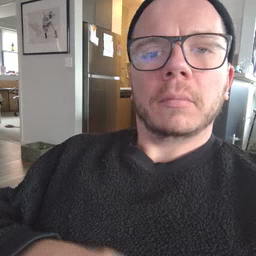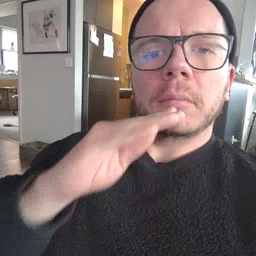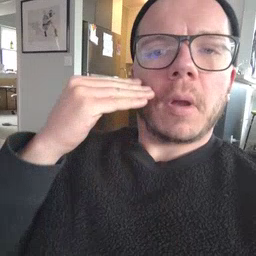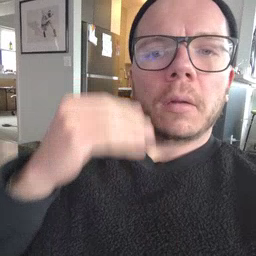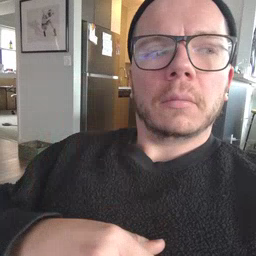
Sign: smile